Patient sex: M
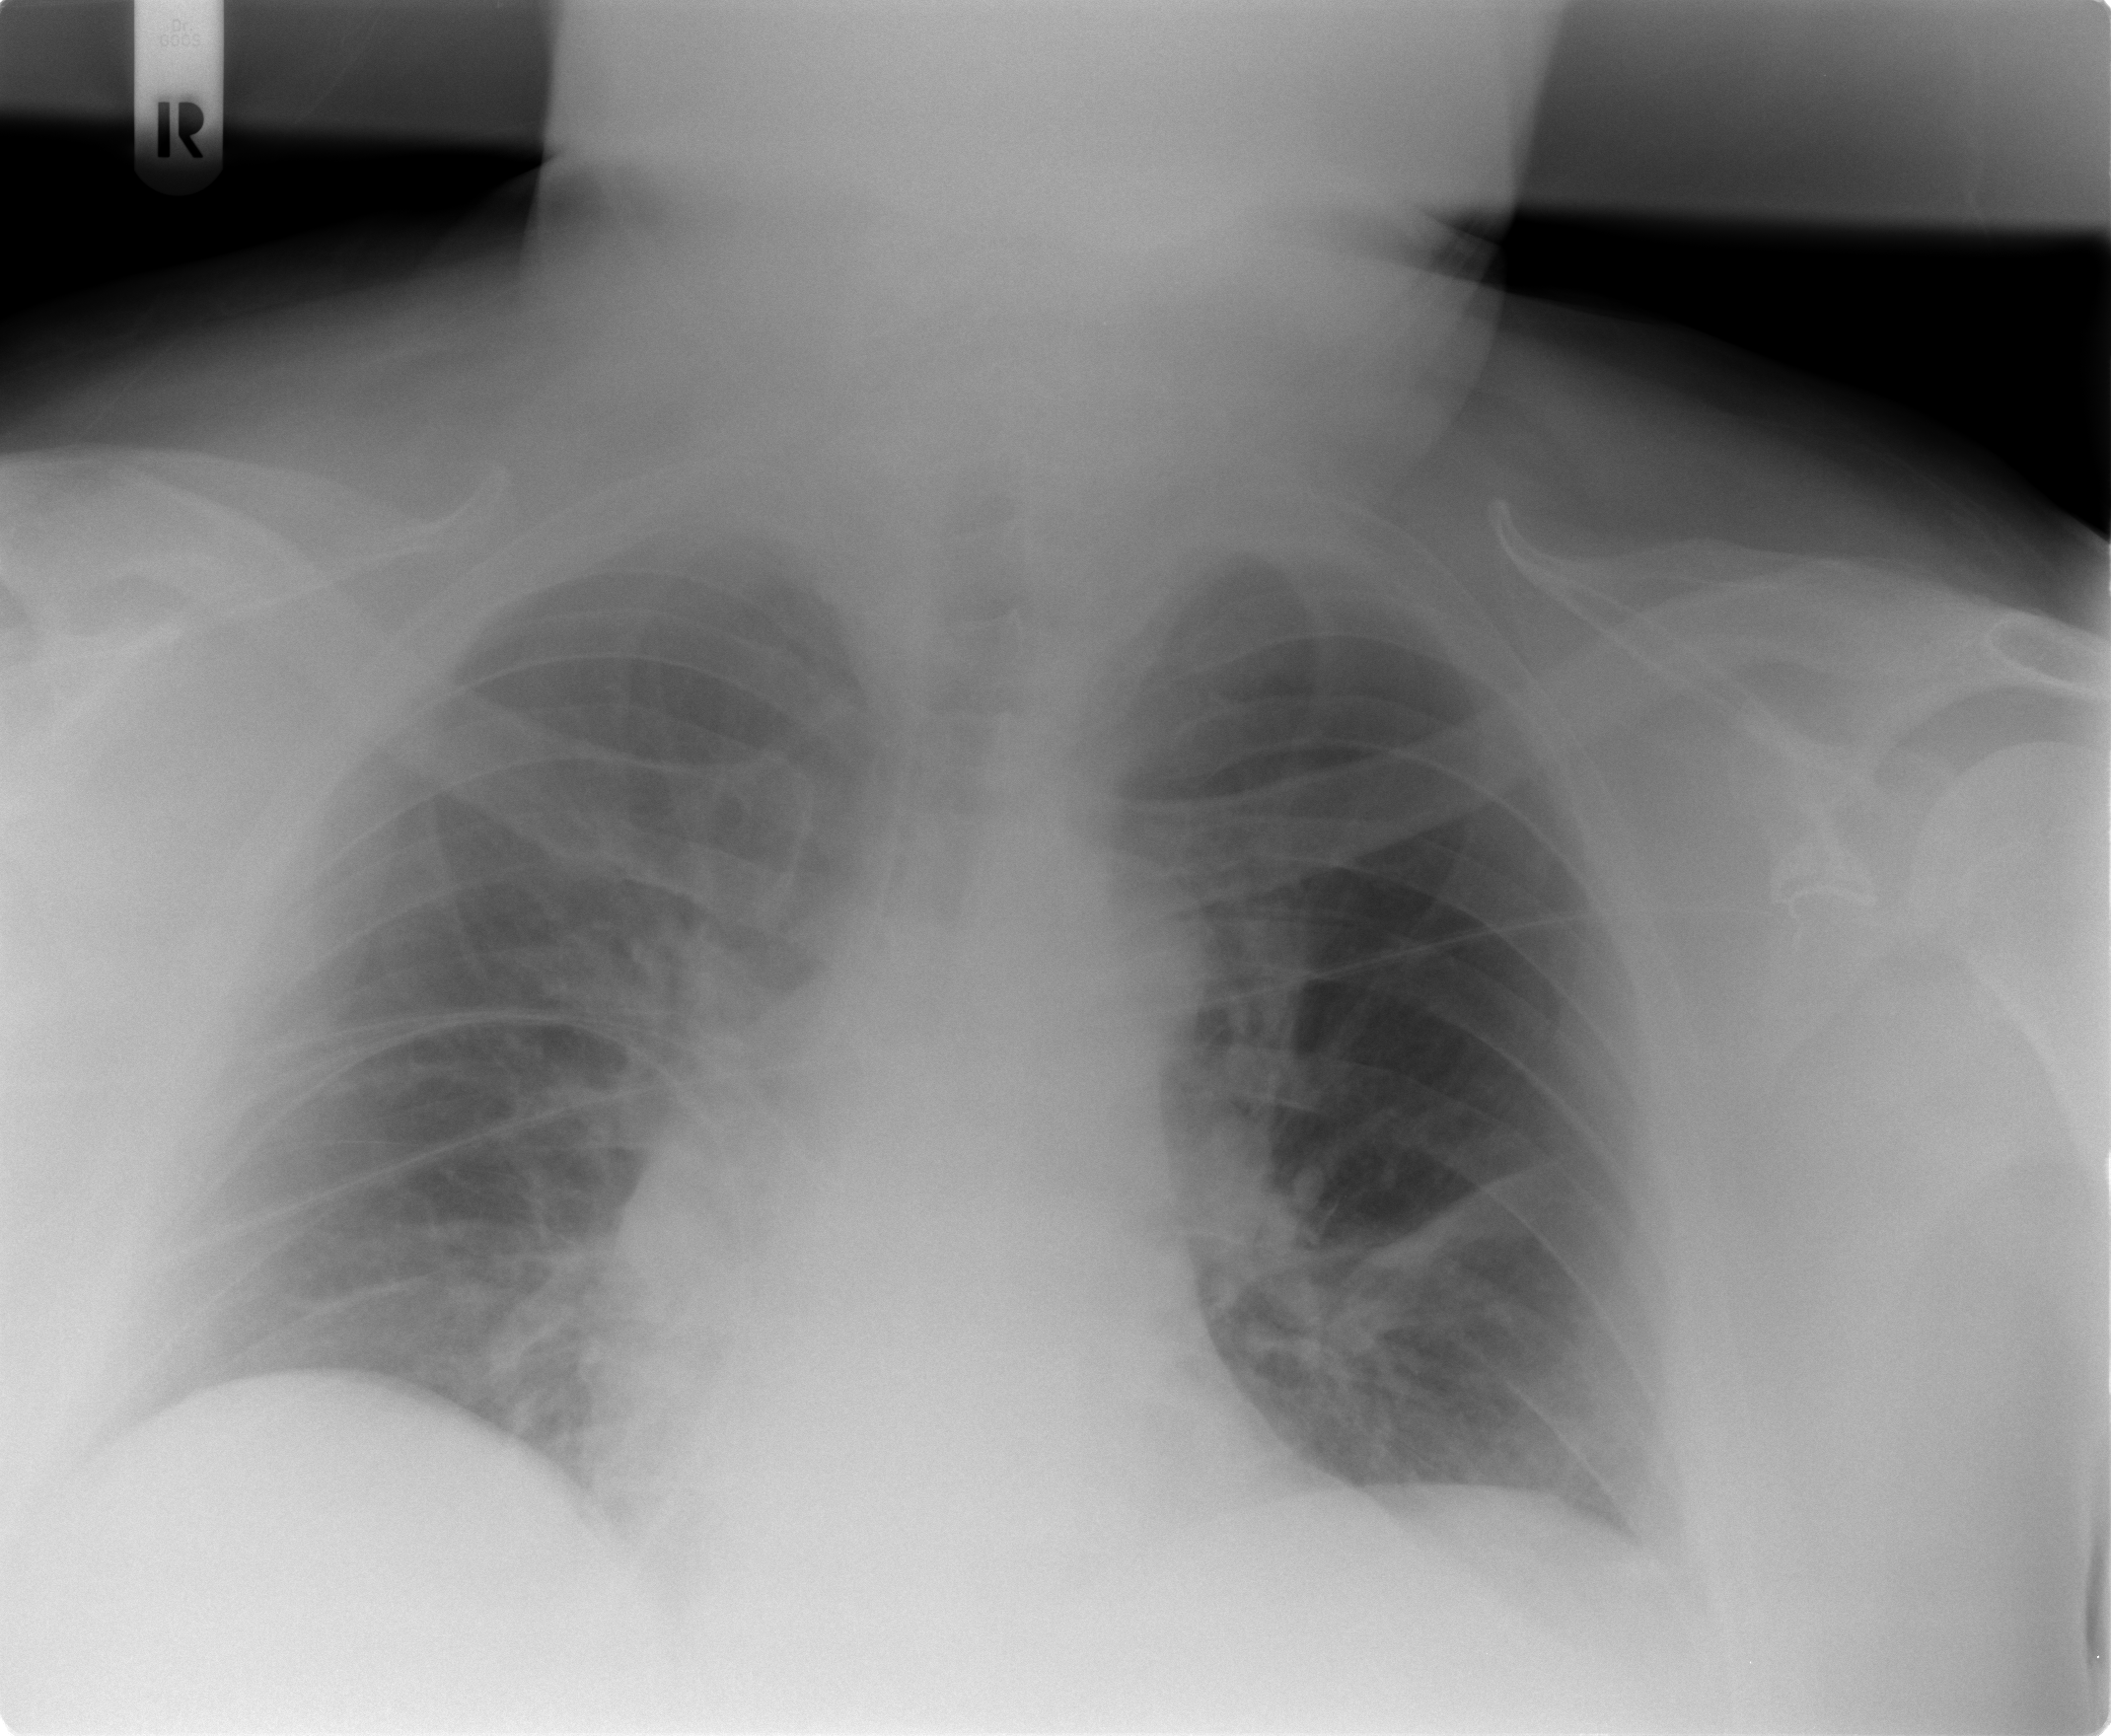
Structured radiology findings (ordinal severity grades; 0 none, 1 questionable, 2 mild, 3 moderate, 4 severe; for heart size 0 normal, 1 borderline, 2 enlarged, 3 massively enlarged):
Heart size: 0
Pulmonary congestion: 0
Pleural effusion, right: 0
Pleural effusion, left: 0
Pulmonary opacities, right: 0
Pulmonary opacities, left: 0
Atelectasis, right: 1
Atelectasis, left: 1